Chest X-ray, PA view. Patient: 29 years old, sex M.
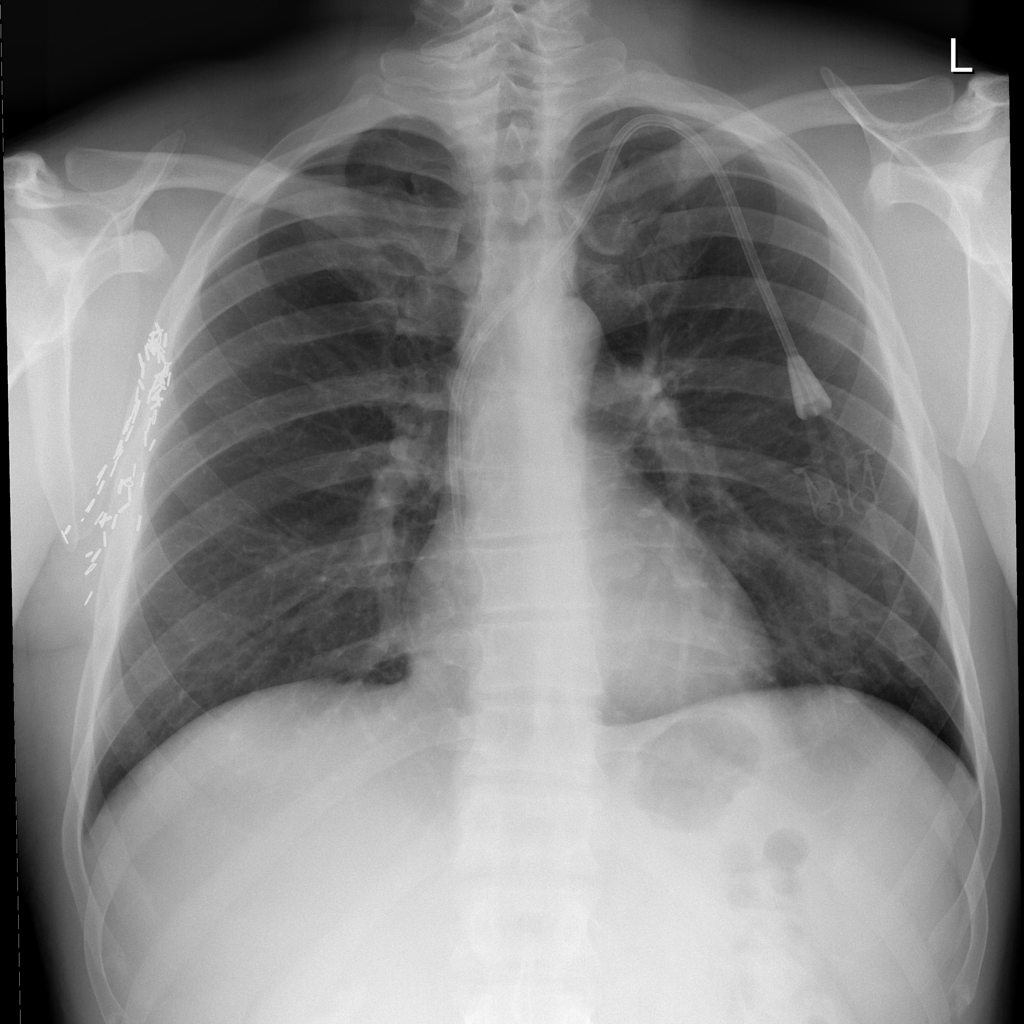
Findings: No Finding